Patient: sex M, age 42
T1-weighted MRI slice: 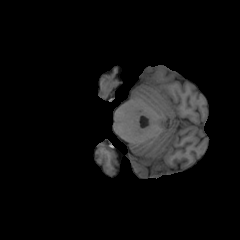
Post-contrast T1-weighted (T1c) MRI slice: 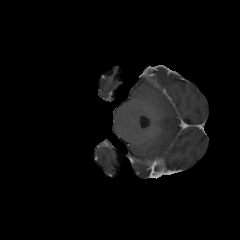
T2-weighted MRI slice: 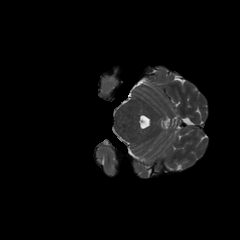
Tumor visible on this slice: no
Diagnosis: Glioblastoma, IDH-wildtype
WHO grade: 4